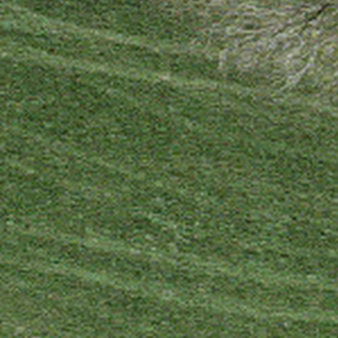
Label: other